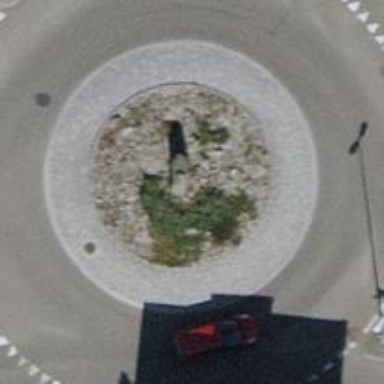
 featuring roundabout. There are separate sidewalks along the road."